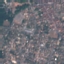
Label: Residential